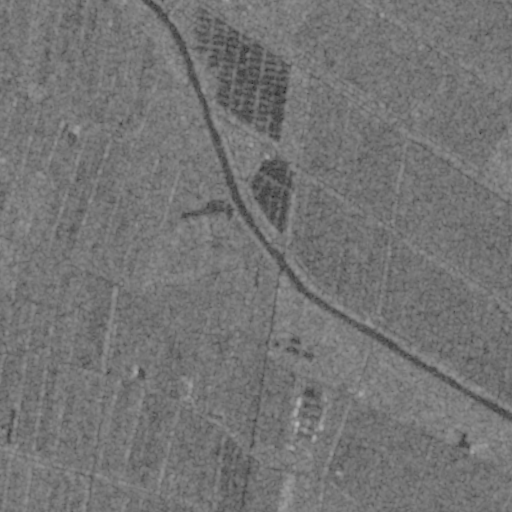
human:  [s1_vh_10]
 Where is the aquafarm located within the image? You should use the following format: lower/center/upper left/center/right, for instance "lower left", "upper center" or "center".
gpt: The aquafarm is located in the upper center of the image.
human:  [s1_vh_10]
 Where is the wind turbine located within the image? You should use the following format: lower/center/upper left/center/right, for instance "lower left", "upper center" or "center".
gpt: The wind turbine is located in the upper right of the image.
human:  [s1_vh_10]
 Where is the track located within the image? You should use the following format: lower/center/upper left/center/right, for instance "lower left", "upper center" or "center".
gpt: There is no track in the image.

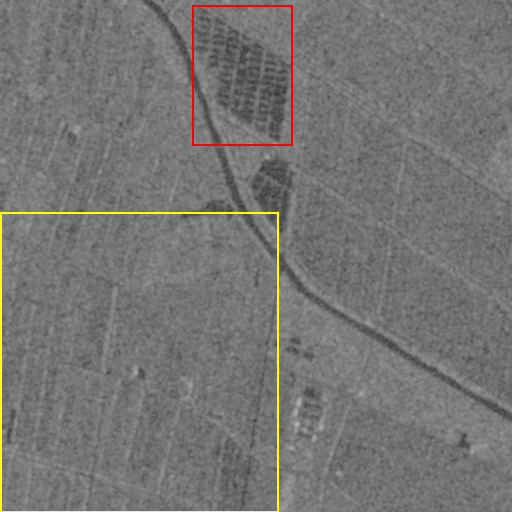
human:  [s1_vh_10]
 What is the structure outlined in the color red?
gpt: The structure outlined in red is an aquafarm.
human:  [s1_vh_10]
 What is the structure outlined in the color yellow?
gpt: The structure outlined in yellow is a crop field.
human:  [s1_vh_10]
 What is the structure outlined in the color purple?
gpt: There is no purple outline.